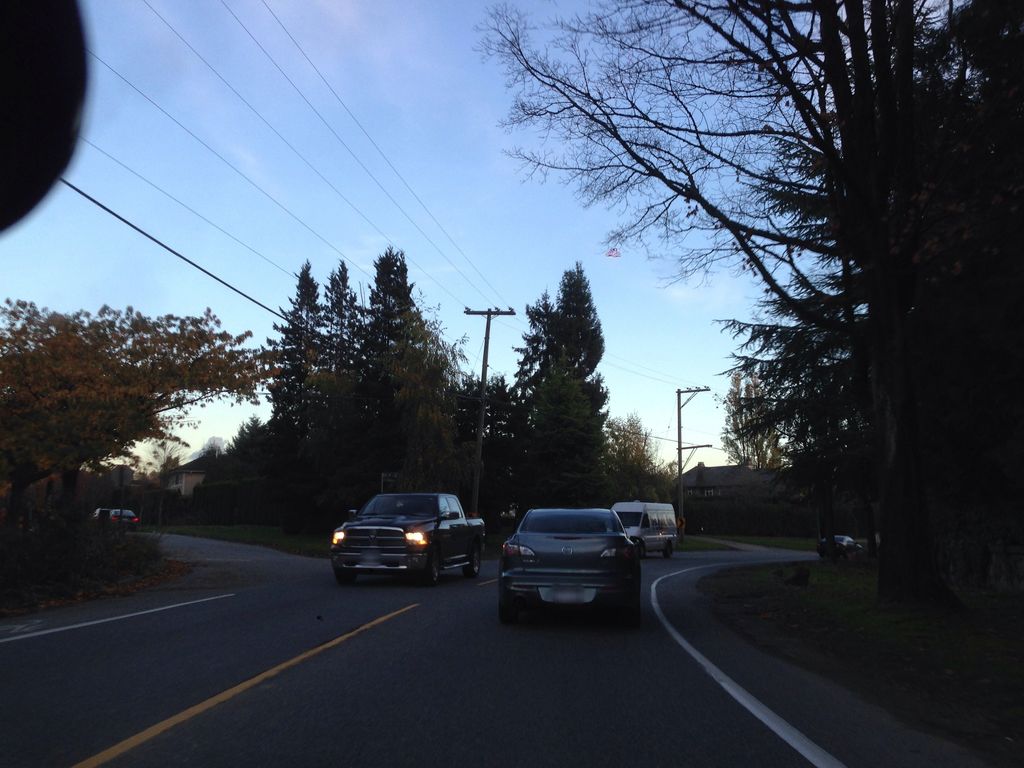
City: vancouver